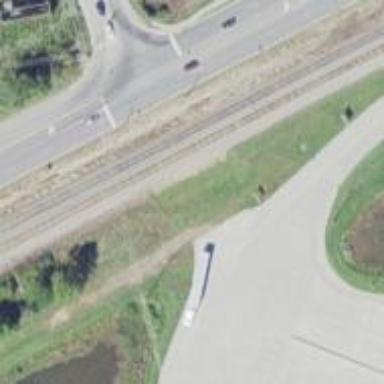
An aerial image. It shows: Railway siding with rails.